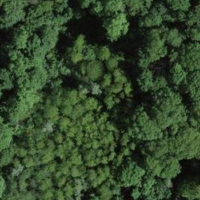
EUNIS habitat code: 41
Species observed at this site:
Celastrina argiolus